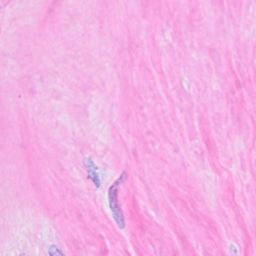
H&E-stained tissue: Breast